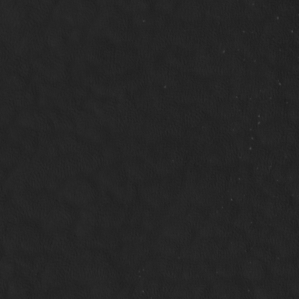
Label: non_frost